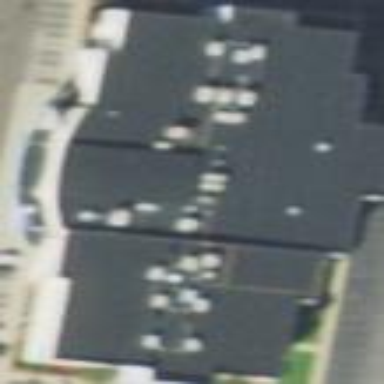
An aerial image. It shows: Cinema building.